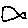
Label: fish